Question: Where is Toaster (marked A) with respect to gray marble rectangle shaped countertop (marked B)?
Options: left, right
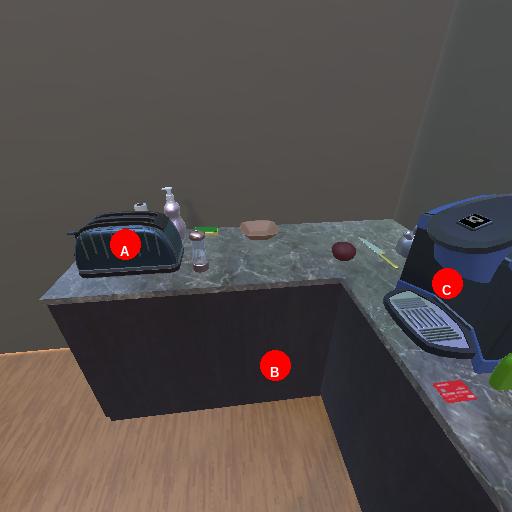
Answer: left